八年级 · 度量几何学
如图, 在 Rt $\triangle A B C$ 中, $\angle C=90^{\circ}, \angle A B C$ 的平分线 $B D$ 交 $A C$ 于点 D.

若 $\mathrm{BC}=4 \mathrm{~cm}, \mathrm{BD}=5 \mathrm{~cm}$, 则点 $\mathrm{D}$ 到 $\mathrm{AB}$ 的距离为 ( )

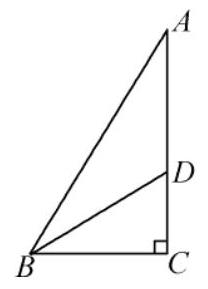
$5 \mathrm{~cm}$
B. $4 \mathrm{~cm}$
C. $3 \mathrm{~cm}$
D. $2 \mathrm{~cm}$
答案: C